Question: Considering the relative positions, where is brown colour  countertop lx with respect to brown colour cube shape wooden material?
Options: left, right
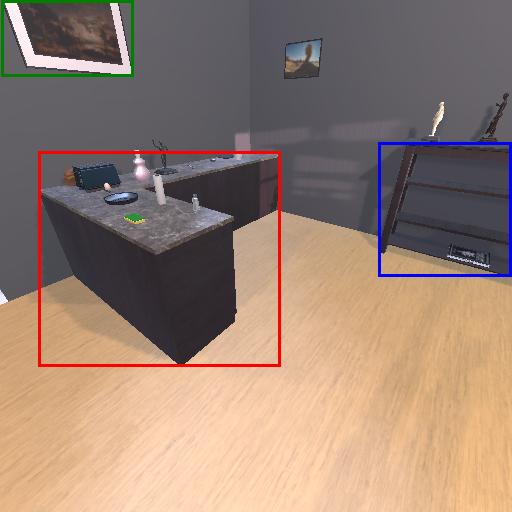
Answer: left